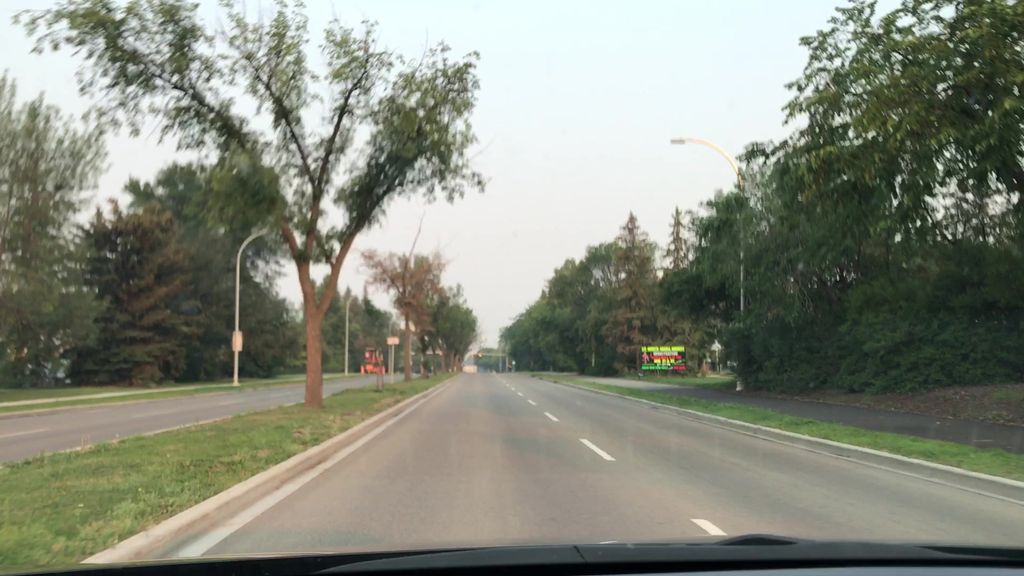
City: edmonton